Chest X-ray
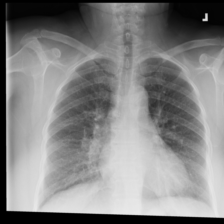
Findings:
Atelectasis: negative
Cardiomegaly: negative
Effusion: negative
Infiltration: positive
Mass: positive
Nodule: negative
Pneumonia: negative
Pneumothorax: negative
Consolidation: negative
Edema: negative
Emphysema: negative
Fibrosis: negative
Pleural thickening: negative
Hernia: negative